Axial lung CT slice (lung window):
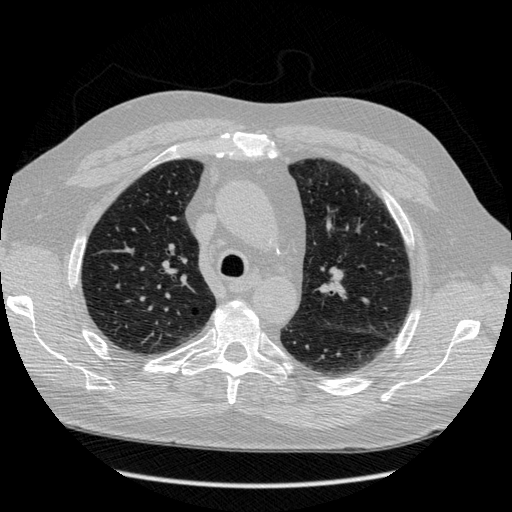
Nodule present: no